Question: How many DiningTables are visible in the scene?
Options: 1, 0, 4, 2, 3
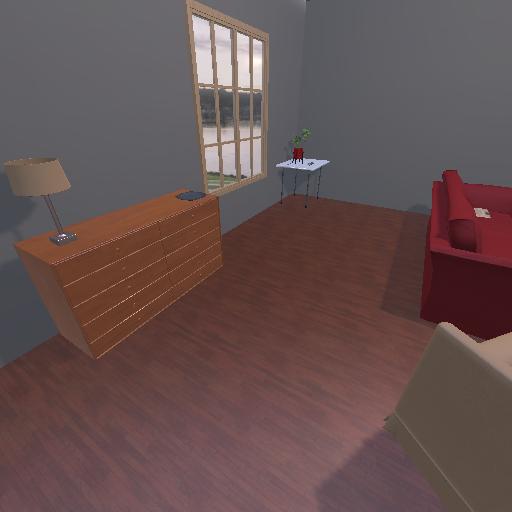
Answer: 1